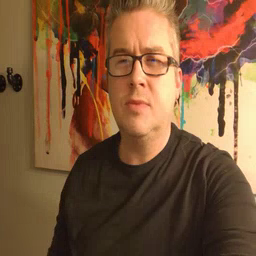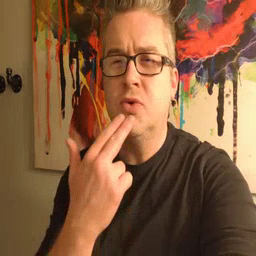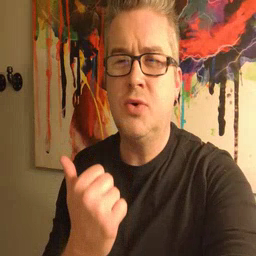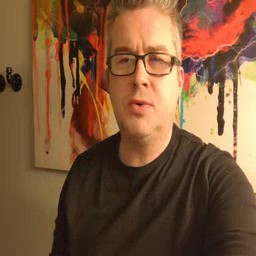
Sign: cute